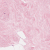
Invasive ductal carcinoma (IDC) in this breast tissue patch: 0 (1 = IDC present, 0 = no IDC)